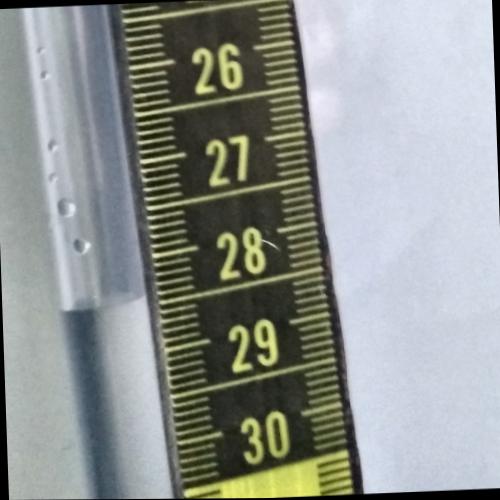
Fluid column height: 28.4 cm